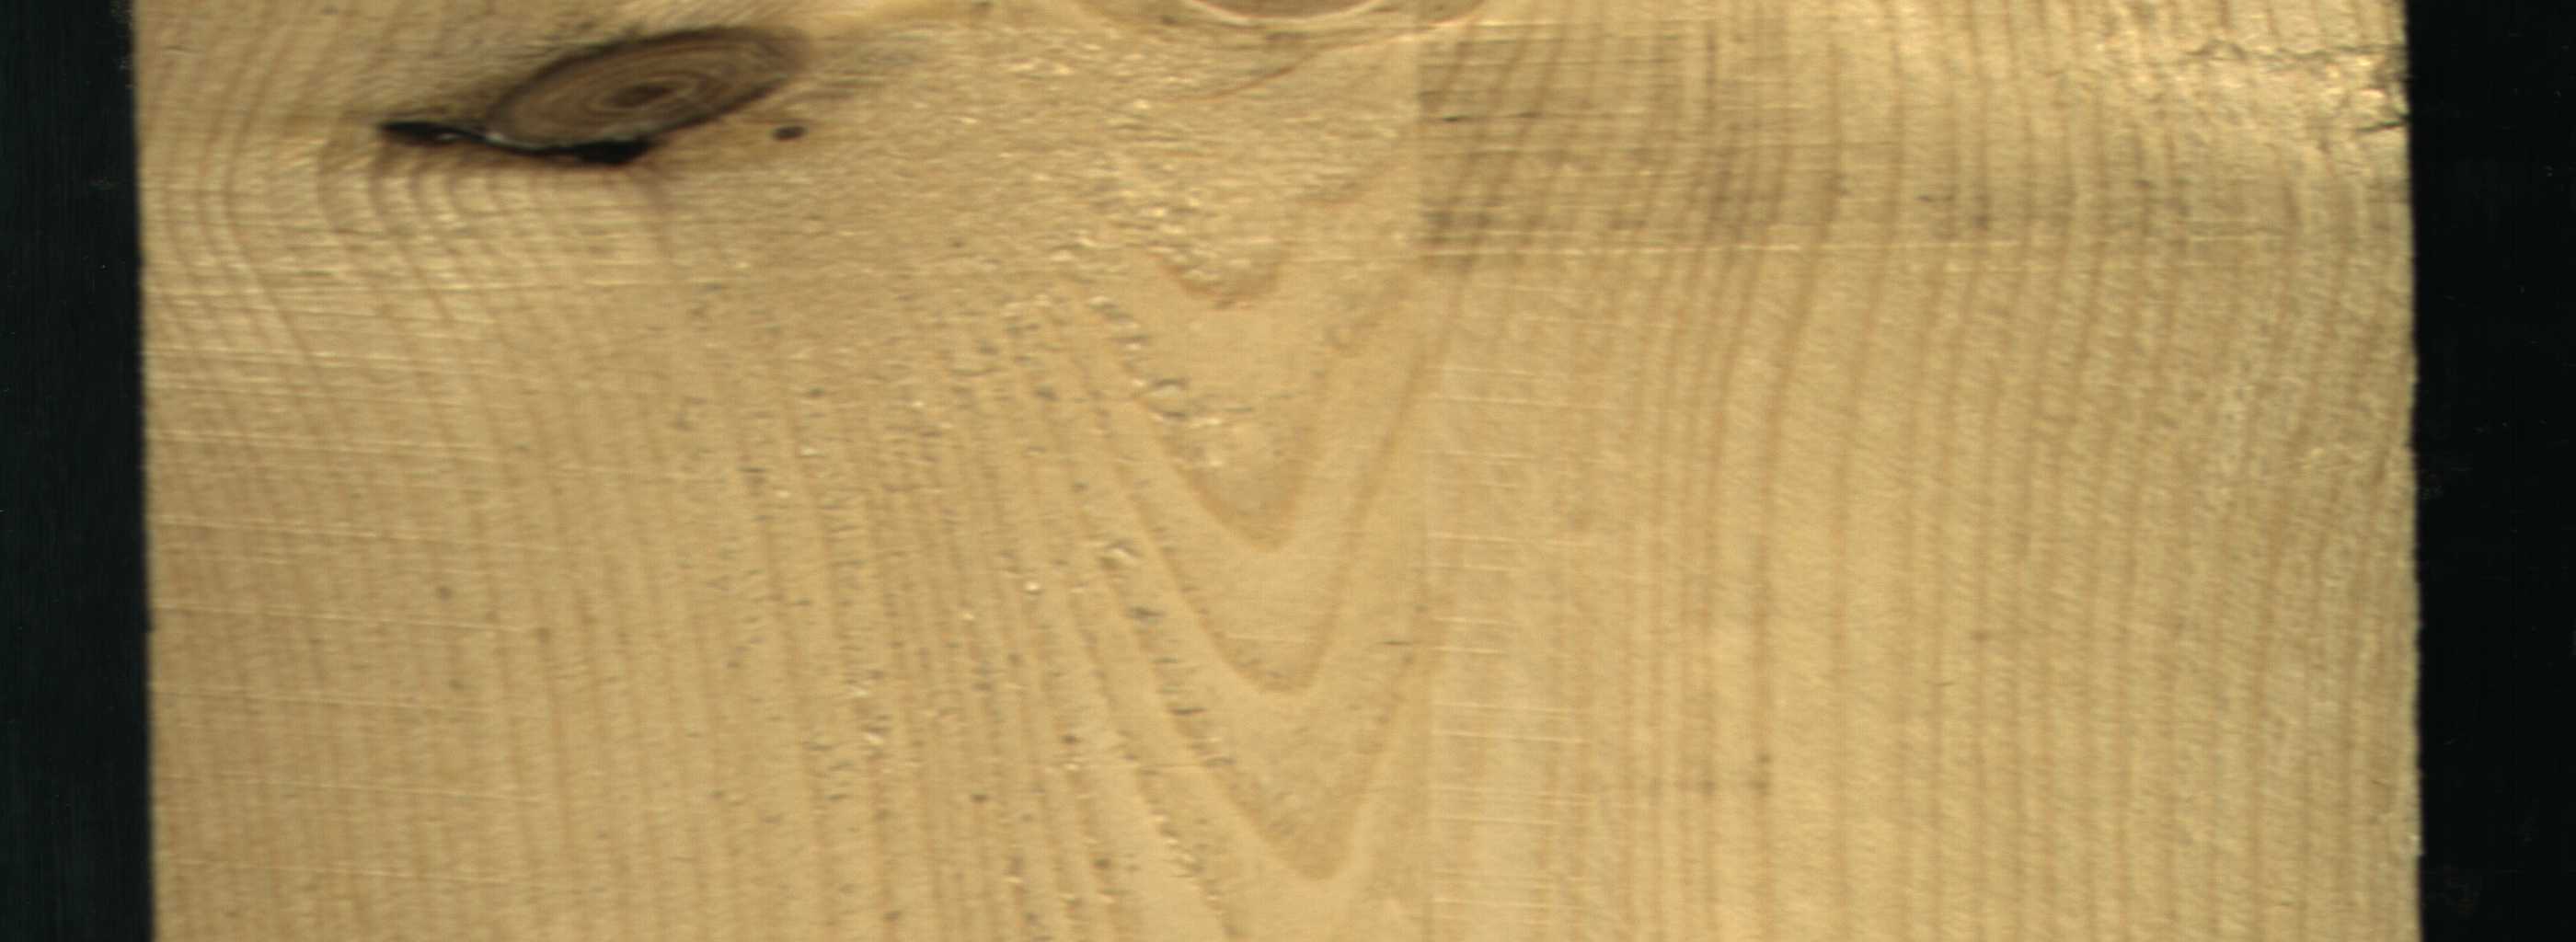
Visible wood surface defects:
Dead_Knot